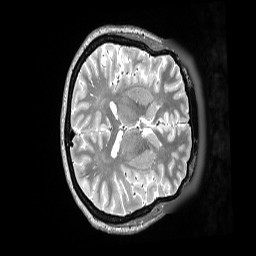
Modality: T2w
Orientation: axial
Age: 41
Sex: female